Interaction volume radius: 5 \u00c5
Interaction volume height: 15 \u00c5
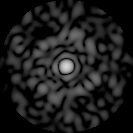
Disorder parameter: 0.8432